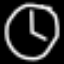
Label: clock